Question: I've already tried liquibase 3.0 beta with Spring( btw It didn't work with 2.0 ). It went well.
Now I'm testing it with Ant with the same database and changelog, after rollbacked all the changes and dropped table DATABASECHANGELOG and DATABASECHANGELOGLOCK.
The problem is liquibase in table DATABASECHANGELOG , which means there isn't any error in my config , but It to the database.
Here is my changelog.xml file:
'''
<?xml version="1.0" encoding="UTF-8"?>
<databaseChangeLog xmlns="http://www.liquibase.org/xml/ns/dbchangelog" xmlns:xsi="http://www.w3.org/2001/XMLSchema-instance" xsi:schemaLocation="http://www.liquibase.org/xml/ns/dbchangelog http://www.liquibase.org/xml/ns/dbchangelog/dbchangelog-3.0.xsd">
<preConditions>
<dbms type="mysql"/>
</preConditions>
<changeSet id="1" author="bob" runAlways="true">
<createTable tableName="department">
<column name="id" type="int">
<constraints primaryKey="true" nullable="false"/>
</column>
<column name="name" type="varchar(50)">
<constraints nullable="false"/>
</column>
<column name="active" type="boolean" defaultValueBoolean="true"/>
</createTable>
</changeSet>
<changeSet id="2" author="roger" runAlways="true">
<comment>test add column</comment>
<addColumn tableName="department">
<column name="header" type="varchar(8)"/>
</addColumn>
</changeSet>
<changeSet id="3" author="gabriel" runAlways="true">
<createTable tableName="records">
<column name="id" type="int" autoIncrement="true">
<constraints primaryKey="true" nullable="false"/>
</column>
<column name="title" type="varchar(50)"/>
</createTable>
</changeSet>
<changeSet id="4" author="gabriel" context="test" runAlways="true">
<insert tableName="records">
<column name="title" value="Liquibase 0.8 Released"/>
</insert>
<insert tableName="records">
<column name="title" value="Liquibase 0.9 Released"/>
</insert>
</changeSet>
<changeSet id="6" author="nvoxland" runAlways="true">
<comment>test update eam_company</comment>
<sql>update eam_company set companyName='haha' where companyId=15</sql>
</changeSet>
</databaseChangeLog>
'''
Ant build.xml file:
'''
<?xml version="1.0" encoding="utf-8"?>
<project name="ncpsys_v2" default="all">
<!-- define time stamp -->
<tstamp>
<format property="current.time" pattern="yyyy_MM_dd_HH_mm_ss"/>
</tstamp>
<!-- define varibles and path -->
<property file="liquibaseconf.properties"/>
<path id="ant.classpath">
<fileset dir="${ant.home}">
<include name="**/*.jar"/>
</fileset>
</path>
<target name="sync-database">
<fail unless="db.changelog.file">db.changelog.file not set</fail>
<fail unless="database.url">database.url not set</fail>
<fail unless="database.username">database.username not set</fail>
<fail unless="database.password">database.password not set</fail>
<taskdef resource="liquibasetasks.properties">
<classpath refid="ant.classpath"/>
</taskdef>
<changeLogSync changeLogFile="${db.changelog.file}" driver="${database.driver}" url="${database.url}" username="${database.username}" password="${database.password}" promptOnNonLocalDatabase="true" defaultSchemaName="root" classpathref="ant.classpath">
</changeLogSync>
</target>
<target name="all" depends="sync-database"/>
</project>
'''
liquibasetasks.properties file
'''
local.dir=.
#gwt.home=E:/work/libaray/gwt-2.3.0
jdk.home.1.6=C:/Program Files/Java/jdk1.6.0_10
ant_home=D:/software/apache-ant-1.8.3
tomcat.home=C:/Program Files/Apache Software Foundation/apache-tomcat-6.0.36
#liquibase config
database.driver=com.mysql.jdbc.Driver
database.url=jdbc:mysql://localhost:3306/ncpsys_v2?useUnicode=true&characterEncoding=UTF-8
database.username=root
database.password=1234
db.changelog.file=changelog.xml
'''
And I run the Ant task, liquibase created table DATABASECHANGELOG and DATABASECHANGELOGLOCK for me, and inserted logs in DATABASECHANGELOG .

my build log:
'''
sync-database:
[changeLogSync] INFO 13-4-2 Xia Wu 1:22:liquibase: Successfully acquired change log lock
[changeLogSync] INFO 13-4-2 Xia Wu 1:22:liquibase: Creating database history table with name: 'ncpsys_v2'.'DATABASECHANGELOG'
[changeLogSync] INFO 13-4-2 Xia Wu 1:22:liquibase: Reading from 'ncpsys_v2'.'DATABASECHANGELOG'
[changeLogSync] INFO 13-4-2 Xia Wu 1:22:liquibase: Reading from 'ncpsys_v2'.'DATABASECHANGELOG'
[changeLogSync] INFO 13-4-2 Xia Wu 1:22:liquibase: Successfully released change log lock
all:
BUILD SUCCESSFUL
Total time: 2 seconds
'''
but the change didn't happened in the database. I didn't see the table RECORDS and DEPARTMENT been created and inserted with data. The update sql didn't apply neither.
Is there anything I did wrong ? Or is there a bug that haven't been fixed under version 3.0beta1 (oh .. I also try beta2, didn't work, and I got a chinese garbled character problem )
I posted this question on liquibase forum and got no answer, so I come to you guys.
Please, help me! I got all confused.
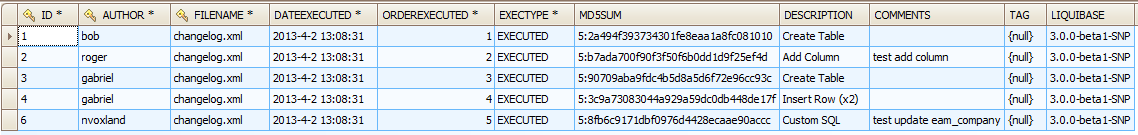
Answer: You're running the <URL> ANT task. Described as follows:
> Marks all change sets as ran against the database. Useful when you have manually updated your database.
This explains why nothing was committed to your database. I think you should have used the <URL> task instead